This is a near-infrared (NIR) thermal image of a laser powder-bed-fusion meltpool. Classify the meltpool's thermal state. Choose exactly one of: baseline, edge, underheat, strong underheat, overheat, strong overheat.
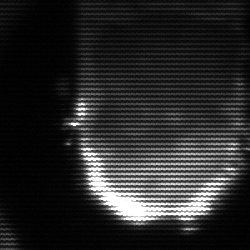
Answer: baseline